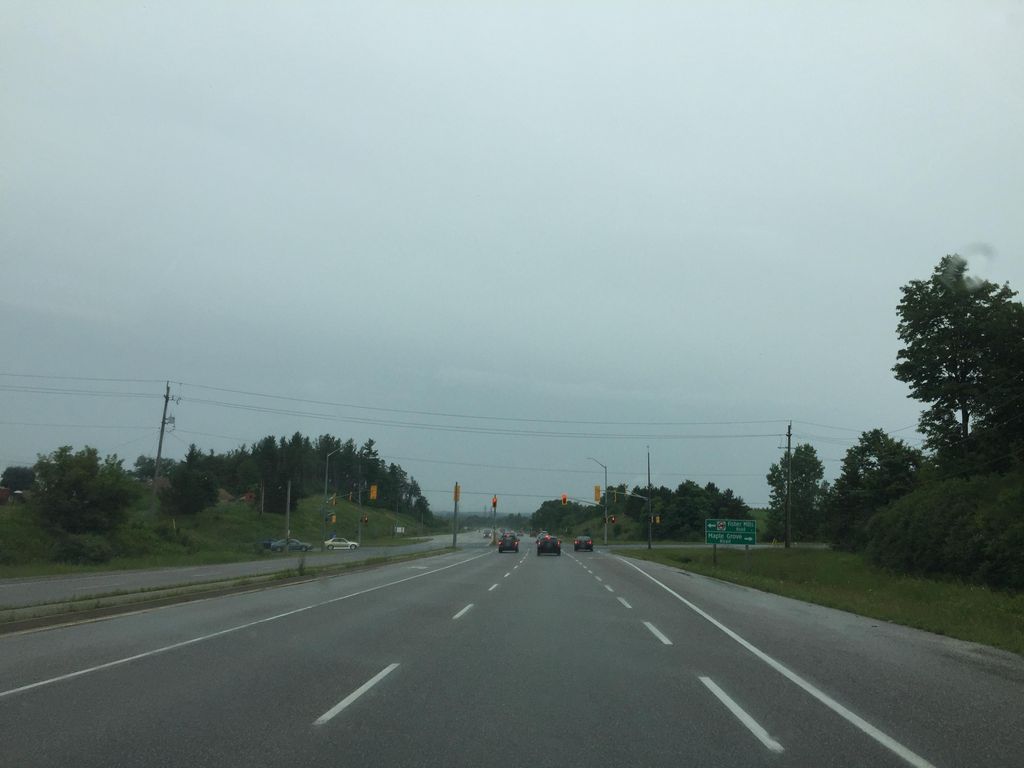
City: kitchener-waterloo